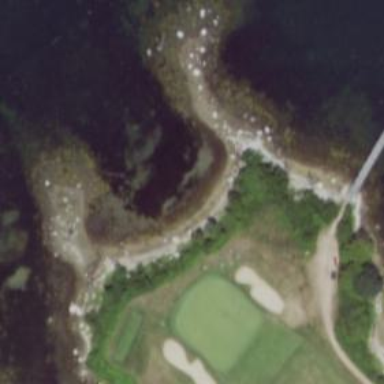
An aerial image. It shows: Natural rock reef.